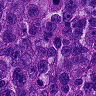
Metastatic tissue present: yes